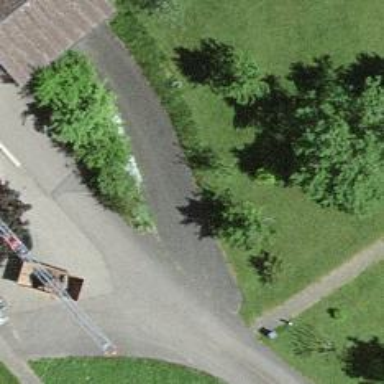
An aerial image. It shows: Path.